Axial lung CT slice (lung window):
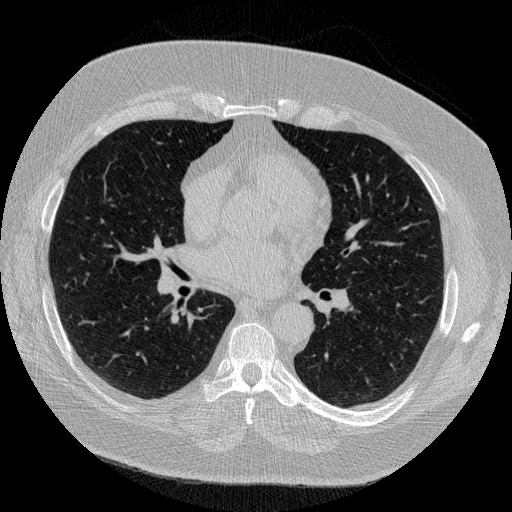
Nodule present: no